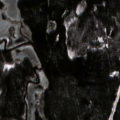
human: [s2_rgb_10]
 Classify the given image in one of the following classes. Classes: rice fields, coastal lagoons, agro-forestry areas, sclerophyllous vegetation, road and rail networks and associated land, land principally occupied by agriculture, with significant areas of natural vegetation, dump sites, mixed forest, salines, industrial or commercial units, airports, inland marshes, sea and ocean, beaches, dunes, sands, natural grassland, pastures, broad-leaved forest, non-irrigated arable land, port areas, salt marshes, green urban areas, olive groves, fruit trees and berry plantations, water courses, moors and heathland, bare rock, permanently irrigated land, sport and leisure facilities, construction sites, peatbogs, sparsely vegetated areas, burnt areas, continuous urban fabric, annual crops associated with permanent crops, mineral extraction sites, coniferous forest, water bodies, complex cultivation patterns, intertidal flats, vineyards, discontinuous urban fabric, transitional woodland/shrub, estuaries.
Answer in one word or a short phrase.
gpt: pastures, land principally occupied by agriculture, with significant areas of natural vegetation, coniferous forest, transitional woodland/shrub